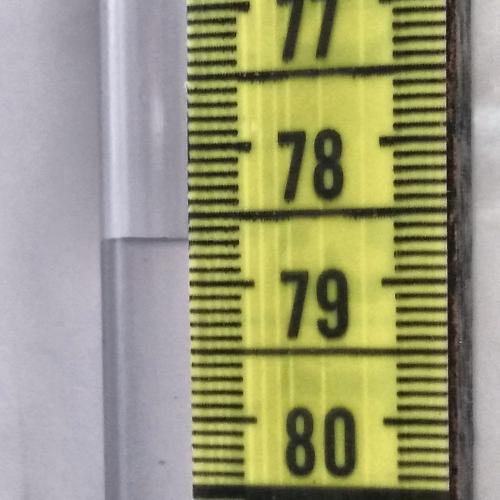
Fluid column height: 78.7 cm